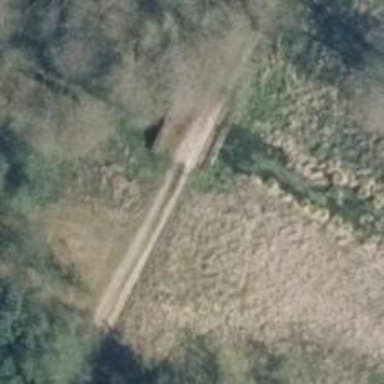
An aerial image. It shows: Track road with grade 4 bridge.